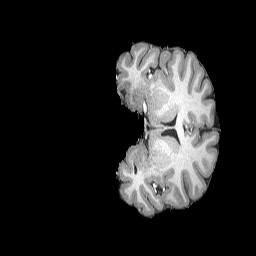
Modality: T1w
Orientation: coronal
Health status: ill